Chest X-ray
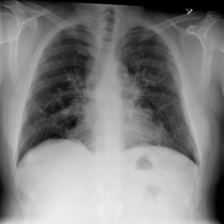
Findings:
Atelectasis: negative
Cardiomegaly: negative
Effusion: negative
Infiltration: negative
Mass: negative
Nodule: negative
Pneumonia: negative
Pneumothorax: negative
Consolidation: negative
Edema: negative
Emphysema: negative
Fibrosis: negative
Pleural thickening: negative
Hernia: negative